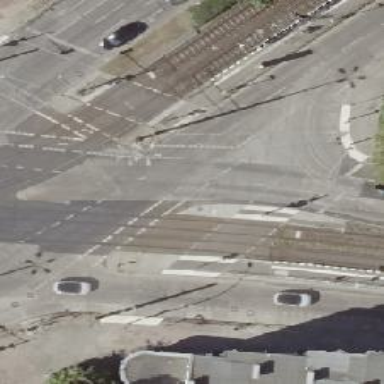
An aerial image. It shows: Tram crossing with traffic signals.